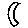
Label: moon